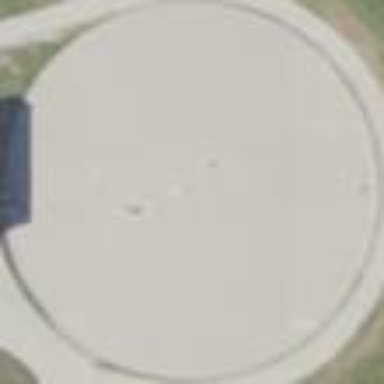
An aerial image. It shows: Covered man-made reservoir.